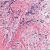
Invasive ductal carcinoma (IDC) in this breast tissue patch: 0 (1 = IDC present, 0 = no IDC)